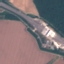
Land use / land cover class: Highway